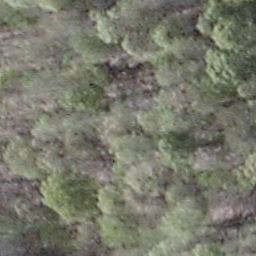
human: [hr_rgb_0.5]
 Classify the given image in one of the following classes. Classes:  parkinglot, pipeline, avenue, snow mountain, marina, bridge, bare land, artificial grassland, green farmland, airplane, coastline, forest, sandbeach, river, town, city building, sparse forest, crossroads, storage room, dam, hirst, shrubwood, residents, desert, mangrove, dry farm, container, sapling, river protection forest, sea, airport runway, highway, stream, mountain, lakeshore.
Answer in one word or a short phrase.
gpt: shrubwood